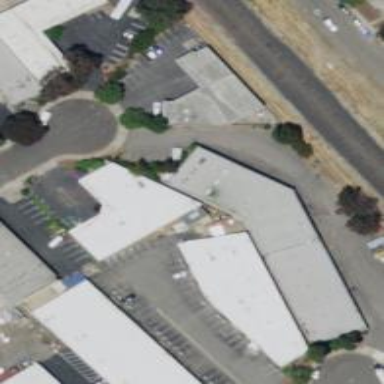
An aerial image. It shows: Commercial building.